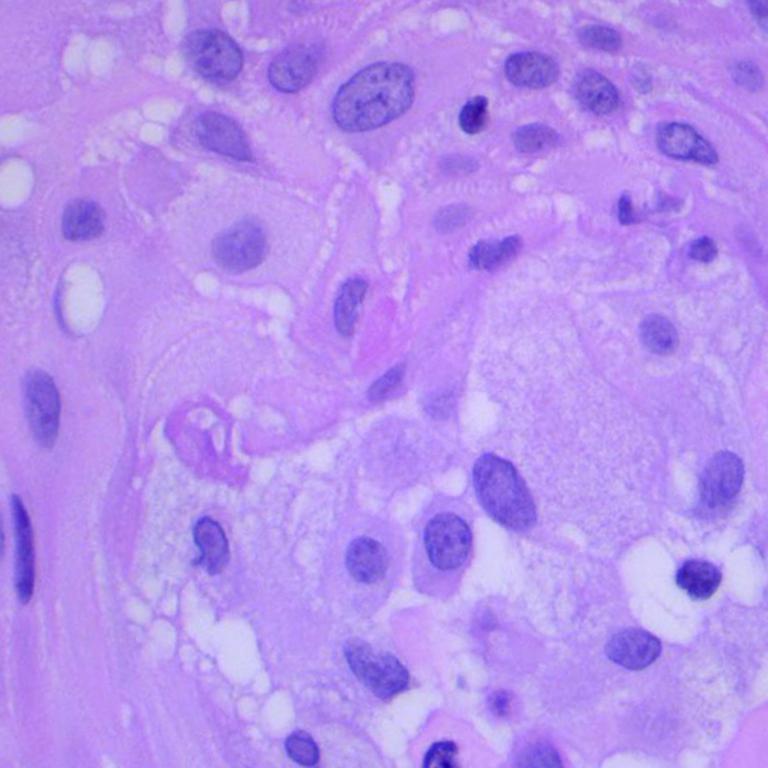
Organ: lung
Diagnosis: squamous carcinomas